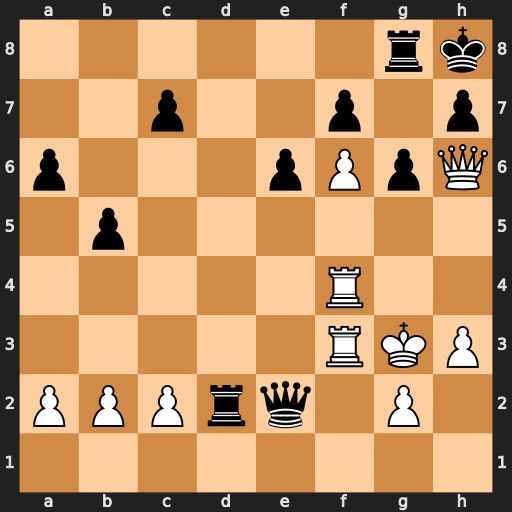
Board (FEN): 6rk/2p2p1p/p3pPpQ/1p6/5R2/5RKP/PPPrq1P1/8
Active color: w
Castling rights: -
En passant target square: -
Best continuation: Qxh7+ Kxh7 Rh4#